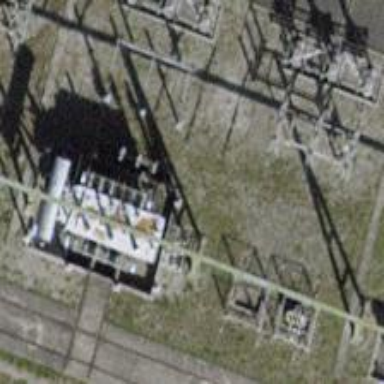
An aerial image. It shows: Power line is depicted.